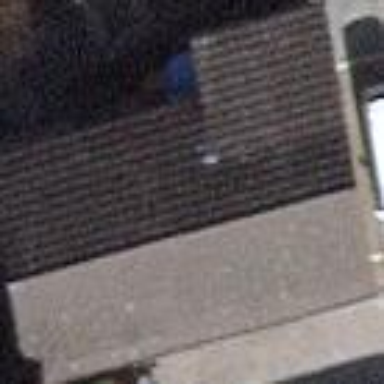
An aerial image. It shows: Garage building.